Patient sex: M
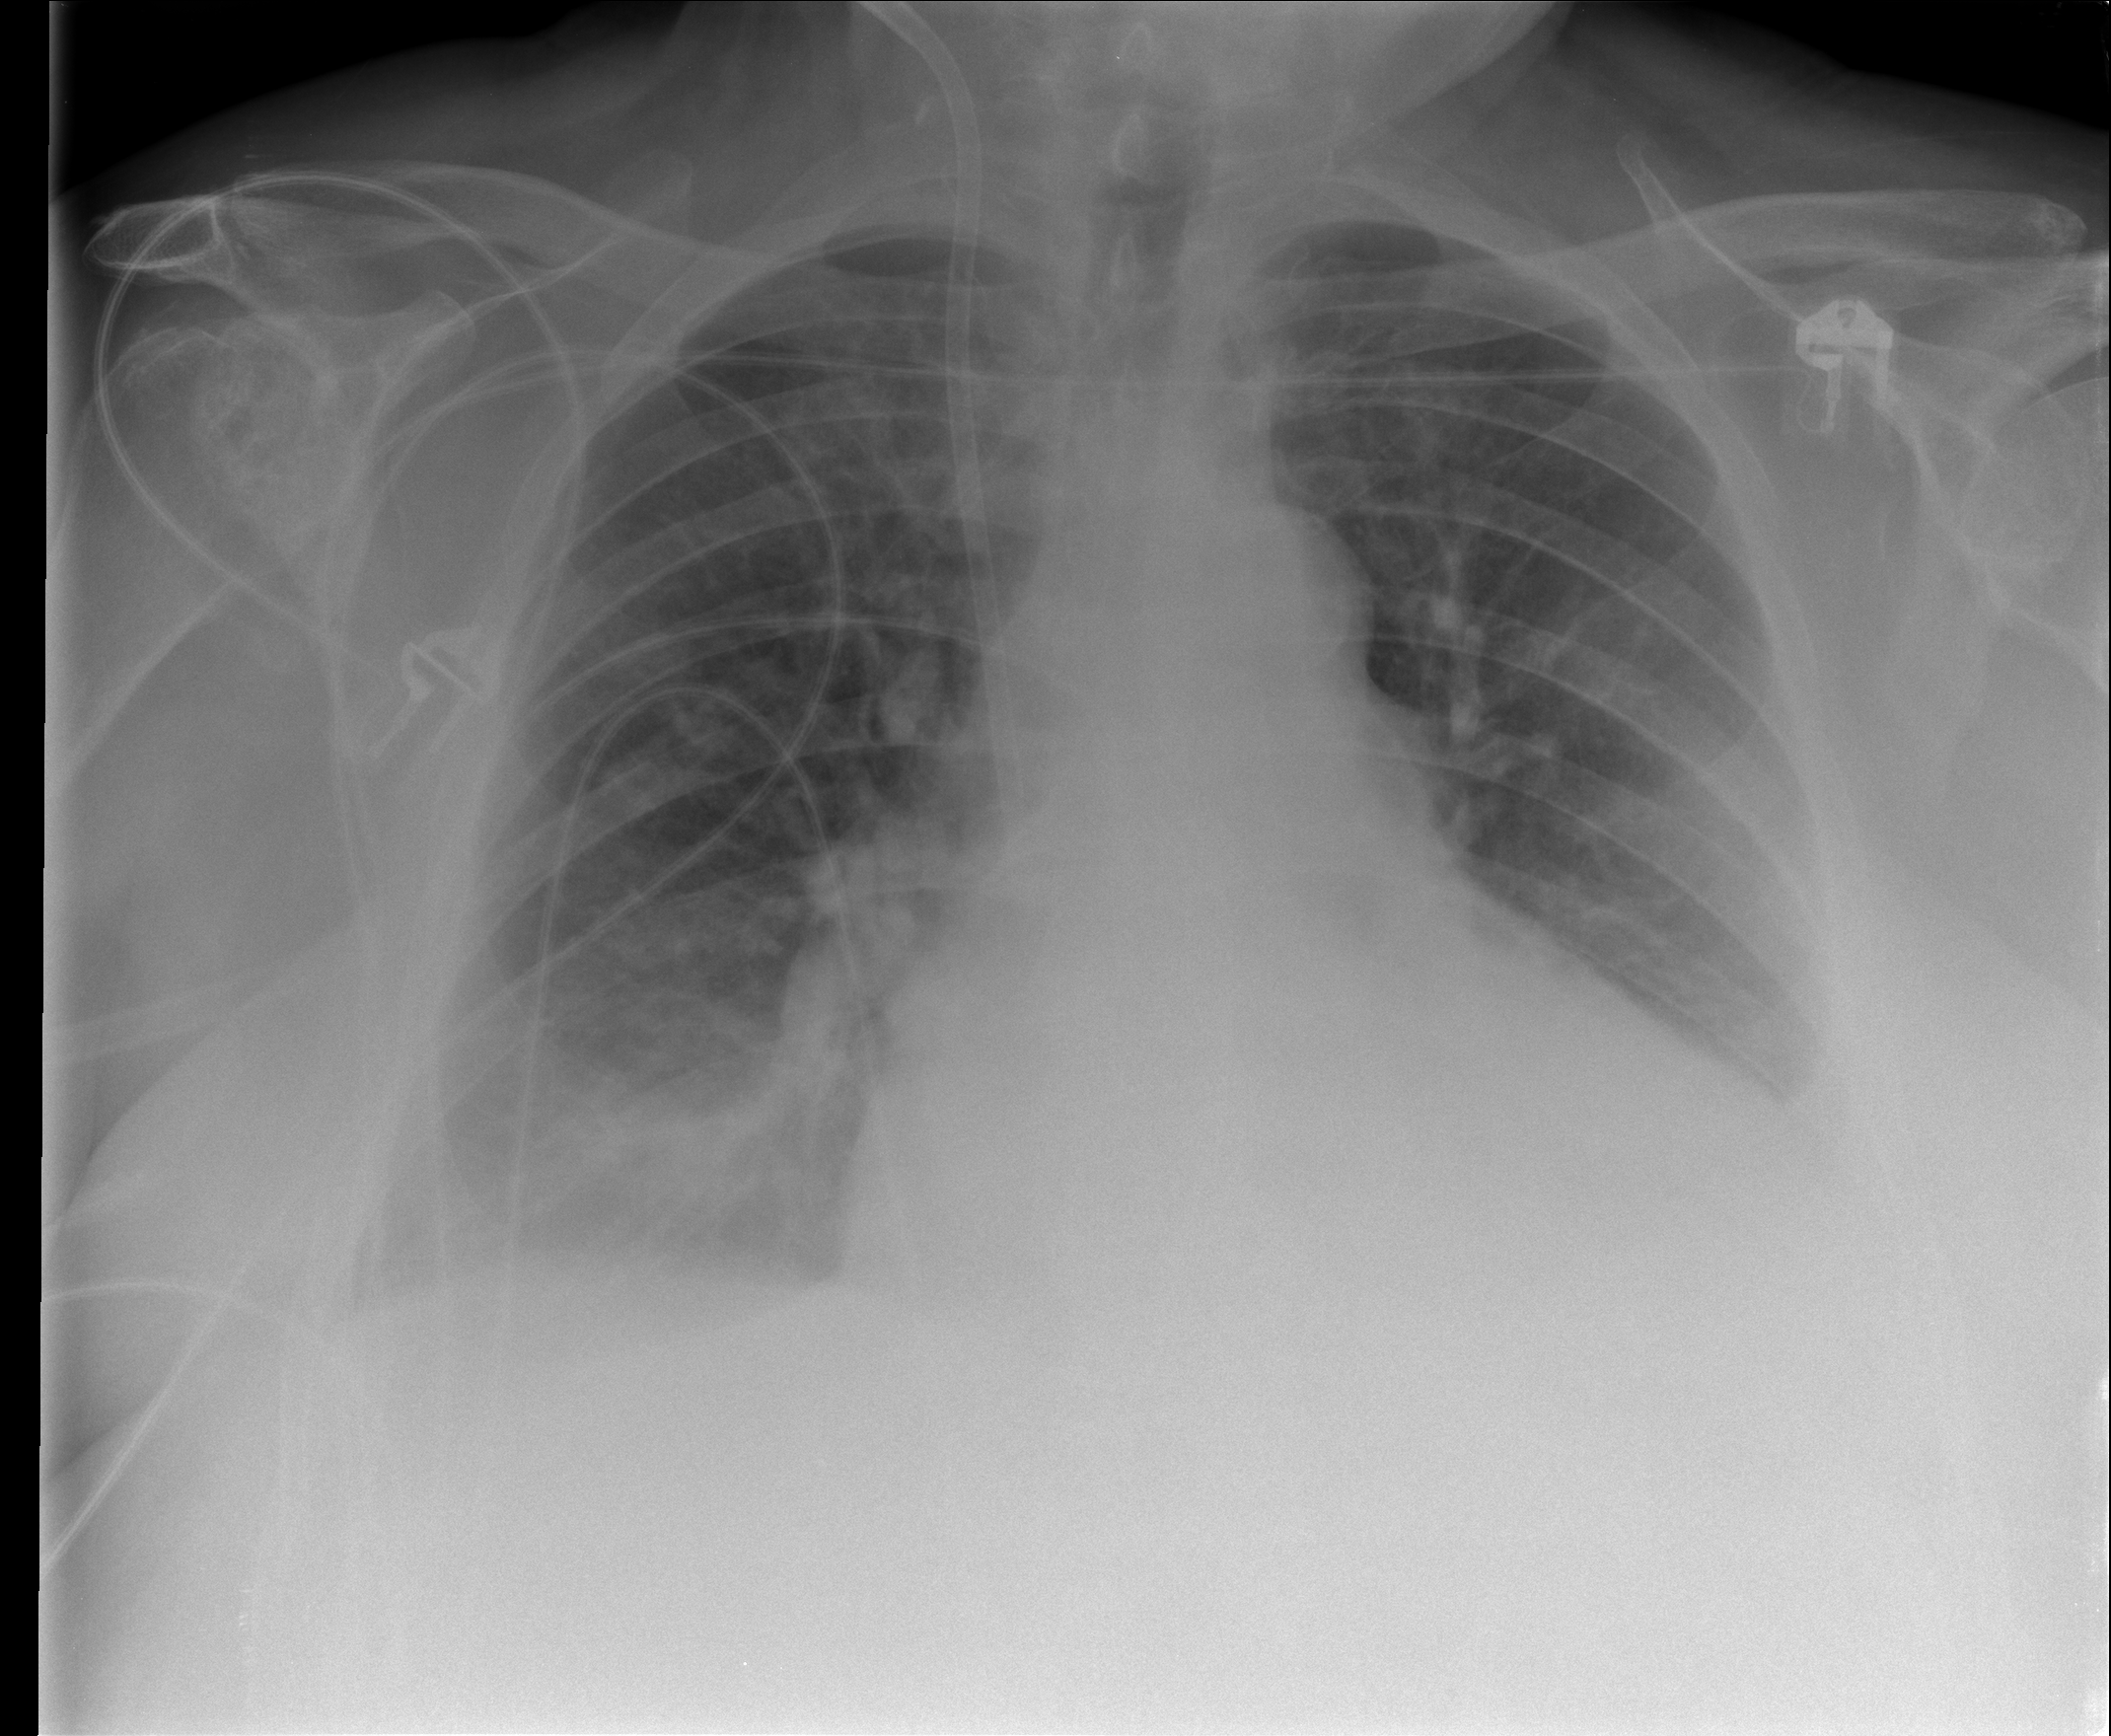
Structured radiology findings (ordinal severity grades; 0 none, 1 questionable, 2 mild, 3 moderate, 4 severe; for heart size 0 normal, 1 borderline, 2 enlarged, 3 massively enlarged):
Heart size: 2
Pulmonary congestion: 2
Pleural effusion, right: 2
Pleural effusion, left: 2
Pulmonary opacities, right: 1
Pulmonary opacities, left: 0
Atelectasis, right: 2
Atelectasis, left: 2